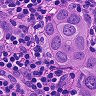
Metastatic tissue present: yes